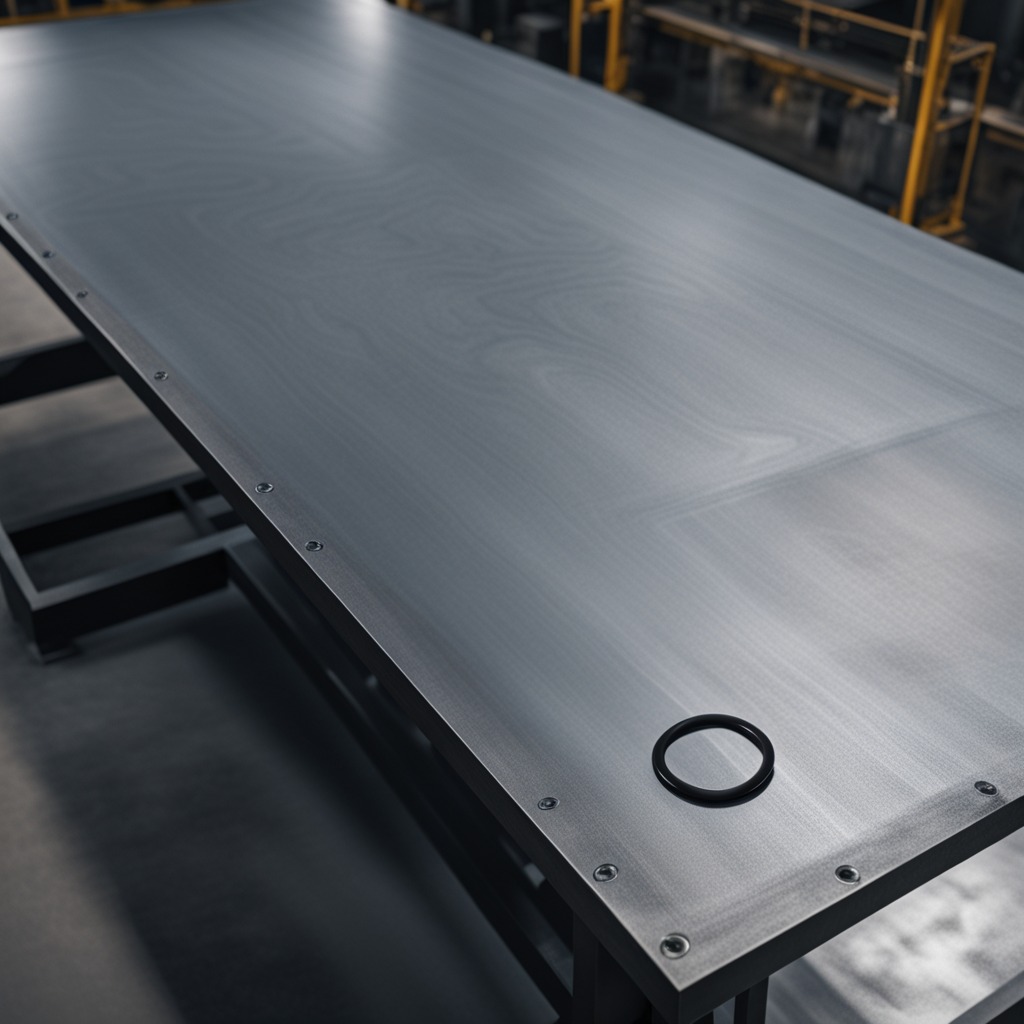
A rubber O-ring is lying on the cold steel table in a mining workshop gritty textures.